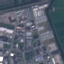
Label: Industrial